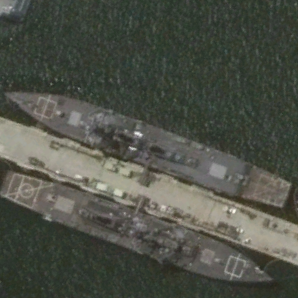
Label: destroyer